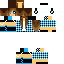
A female human skin with medium skin, wearing brown long hair dressed in a blue tshirt and red pants, featuring a closed mouth.